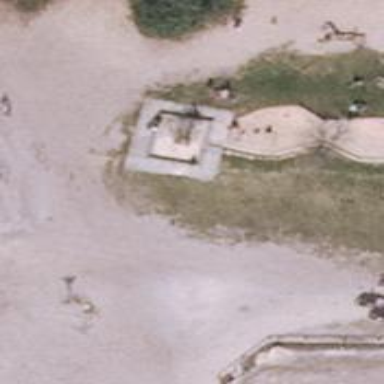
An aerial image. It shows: Fountain.